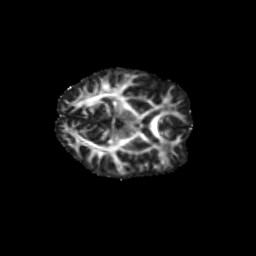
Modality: FA
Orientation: axial
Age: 33
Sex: female
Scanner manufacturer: siemens
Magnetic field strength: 3 T
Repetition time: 1.8 s
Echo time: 0.07 s